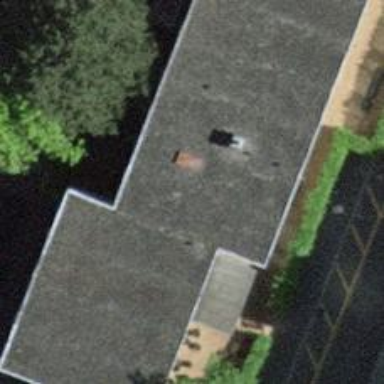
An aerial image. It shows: School.